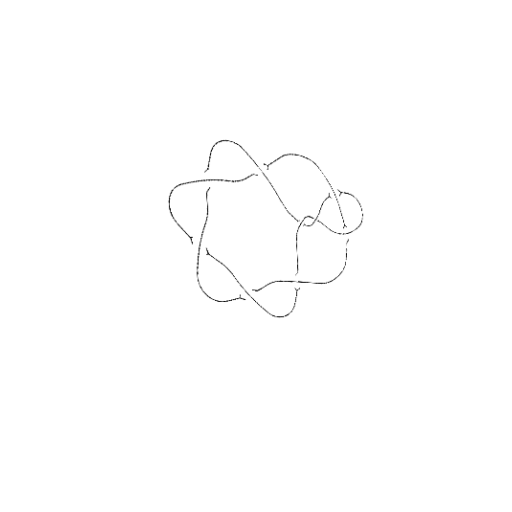
Crossing number: 9